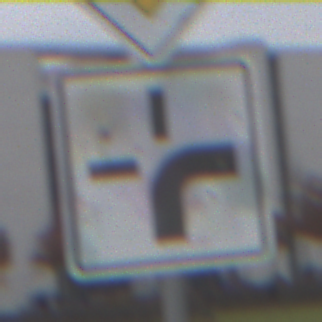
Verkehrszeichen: VerlaufVorfahrtsstrasse3
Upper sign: Vorfahrtsstrasse
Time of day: Midday
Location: Outdoor (Suburban)
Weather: Overcast
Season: NotSpecified
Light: Natural